Field crop: maize
Growth stage: 2
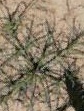
Species: salsola